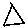
Label: triangle